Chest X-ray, AP view. Patient: 35 years old, sex M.
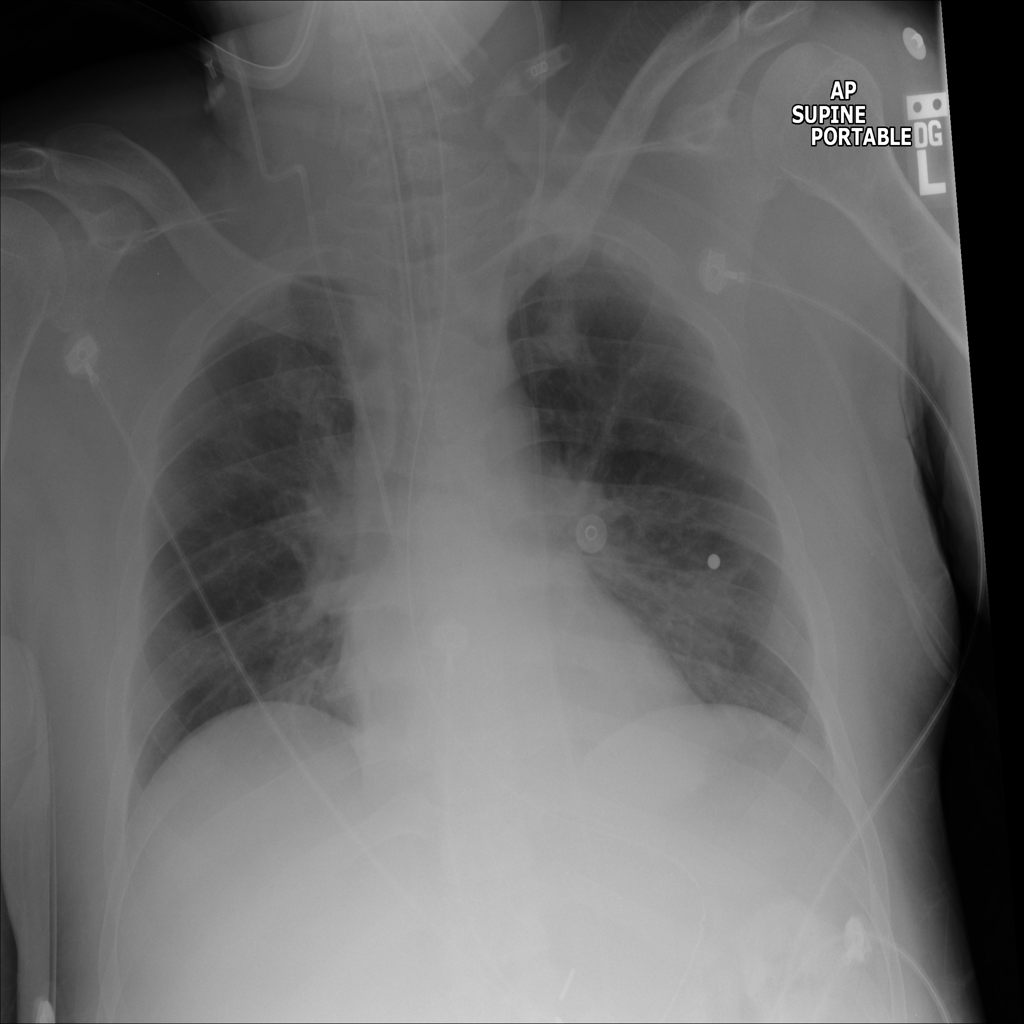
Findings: No Finding